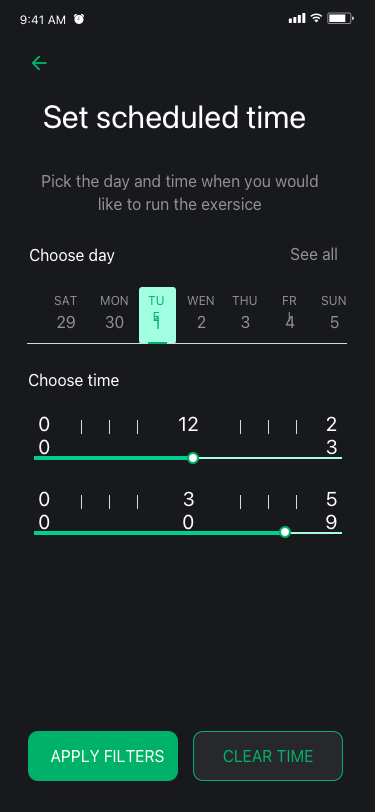
Text in this UI design:
UI Text/Heading/H4/Hightlight
Set scheduled time
like to run the exersice
29
SAT
30
MON
1
TUE
2
WEN
3
THU
4
FRI
5
SUN
Choose day
Choose time
See all
12
00
23
30
00
59
APPLY FILTERS
CLEAR TIME
9:41 AM